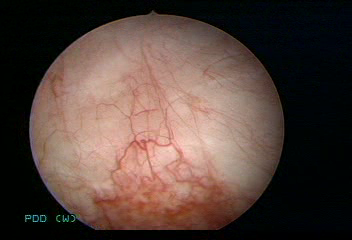
Modality: WLC
Class: Non-malignant
Subclass: BenignNOS
Lesion: L2
Morphology: Non-papillary
Bladder cancer association: No